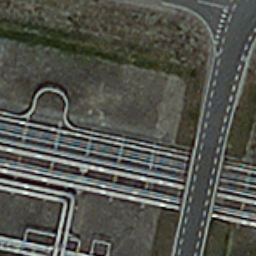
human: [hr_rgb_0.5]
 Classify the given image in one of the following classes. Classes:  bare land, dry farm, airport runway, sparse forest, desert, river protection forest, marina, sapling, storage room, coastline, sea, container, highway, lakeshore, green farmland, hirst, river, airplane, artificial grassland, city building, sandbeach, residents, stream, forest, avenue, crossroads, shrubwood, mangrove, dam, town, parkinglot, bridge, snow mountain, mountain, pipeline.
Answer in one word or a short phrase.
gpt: pipeline